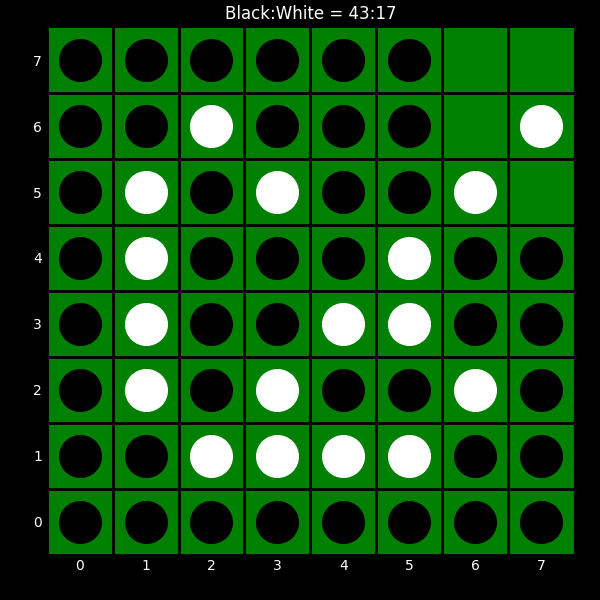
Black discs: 43
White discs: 17